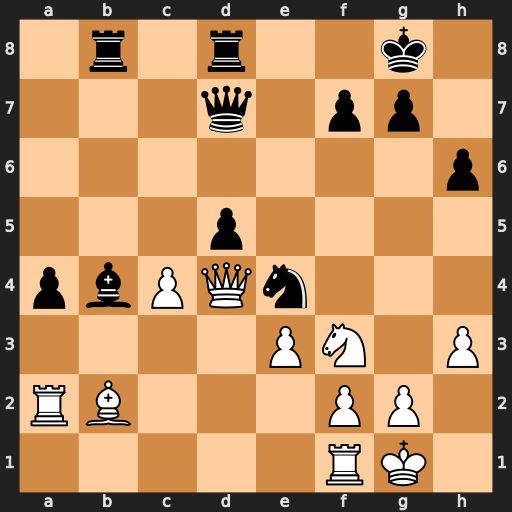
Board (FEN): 1r1r2k1/3q1pp1/7p/3p4/pbPQn3/4PN1P/RB3PP1/5RK1
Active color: w
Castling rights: -
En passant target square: -
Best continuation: Qxg7#